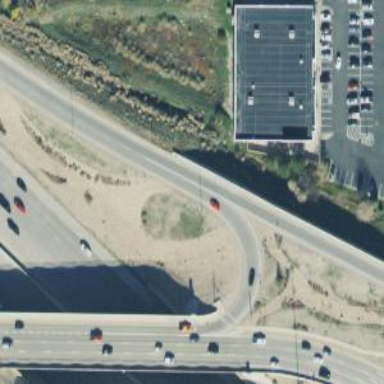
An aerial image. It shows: Motorway link at Diverging Diamond Interchange (DDI).